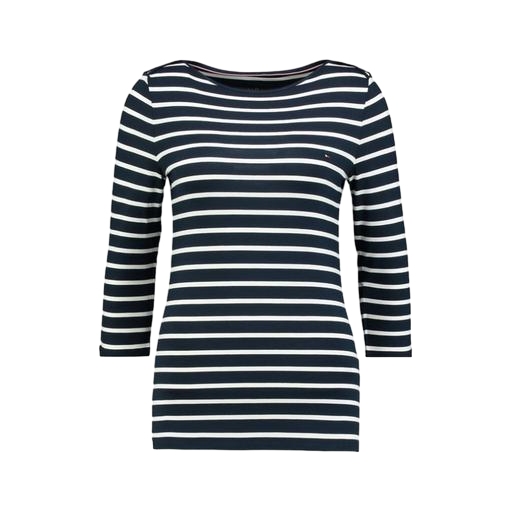
bateau shirt, blue button sleeve breton shirt, striped tight fitting tee, white background